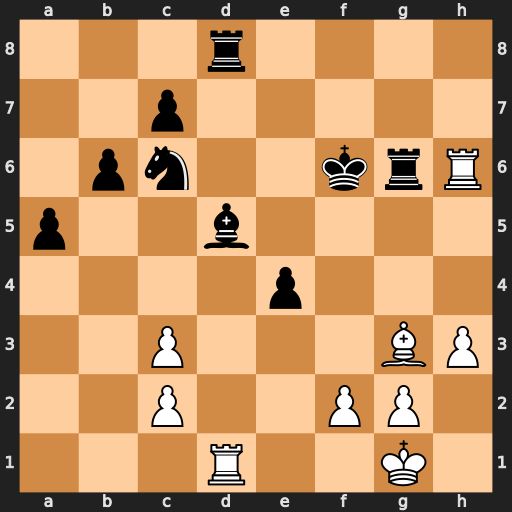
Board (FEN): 3r4/2p5/1pn2krR/p2b4/4p3/2P3BP/2P2PP1/3R2K1
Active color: w
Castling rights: -
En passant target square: -
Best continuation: Bh4+ Kf7 Rxg6 Kxg6 Bxd8